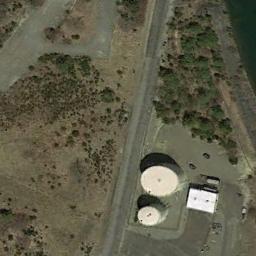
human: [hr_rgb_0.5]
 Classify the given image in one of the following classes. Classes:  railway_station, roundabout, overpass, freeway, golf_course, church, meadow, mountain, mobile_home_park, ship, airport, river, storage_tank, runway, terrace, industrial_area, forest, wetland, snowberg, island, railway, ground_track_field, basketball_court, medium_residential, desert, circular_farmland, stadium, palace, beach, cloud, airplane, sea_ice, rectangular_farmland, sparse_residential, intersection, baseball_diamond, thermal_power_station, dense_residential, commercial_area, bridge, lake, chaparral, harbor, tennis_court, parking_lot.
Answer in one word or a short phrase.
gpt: storage_tank